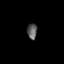
Tissue: skin
Cell type: Epithelial cells
Senescence score: 0.2263
Nuclear area (px): 150
Mean DAPI intensity: 92.92